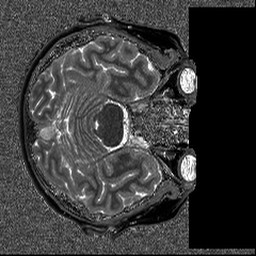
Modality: T1map
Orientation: axial
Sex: female